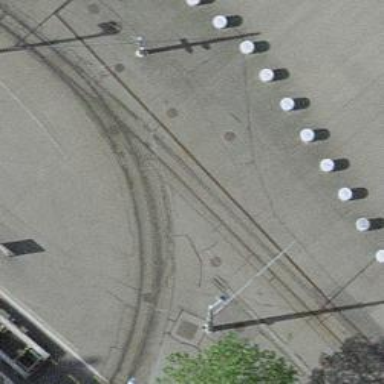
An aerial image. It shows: Tram level crossing on railway.